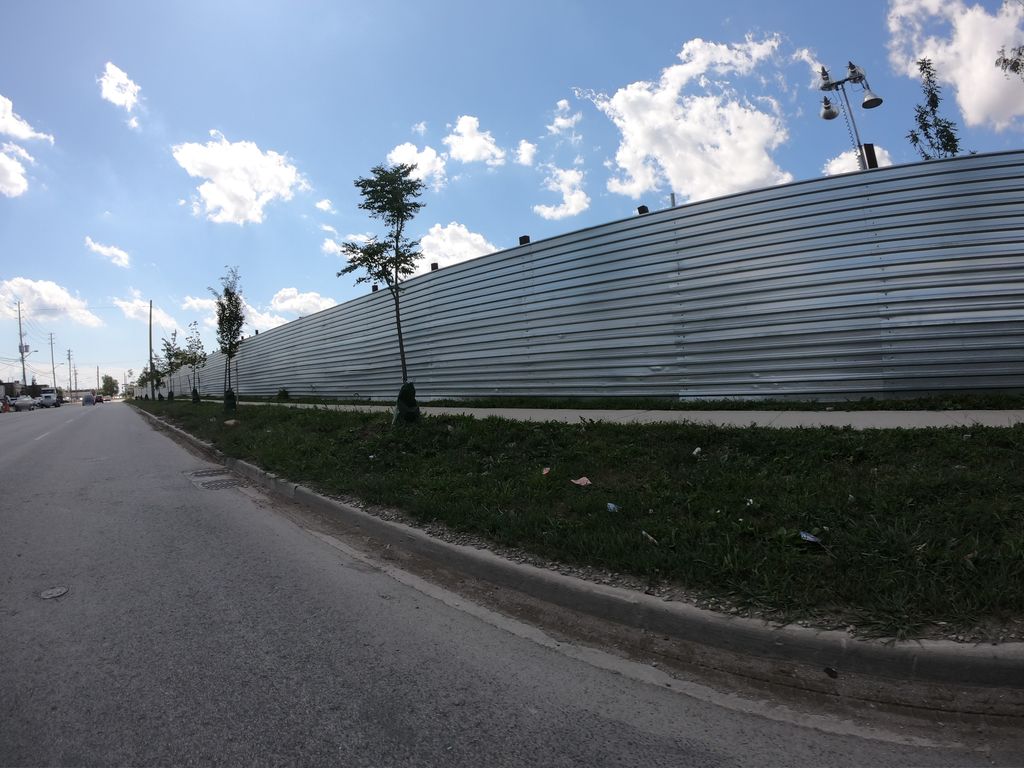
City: toronto